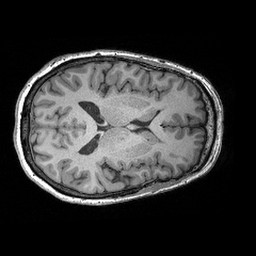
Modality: T1w
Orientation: axial
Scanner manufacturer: siemens
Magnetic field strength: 3 T
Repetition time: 2.3 s
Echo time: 0.00298 s